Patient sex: M
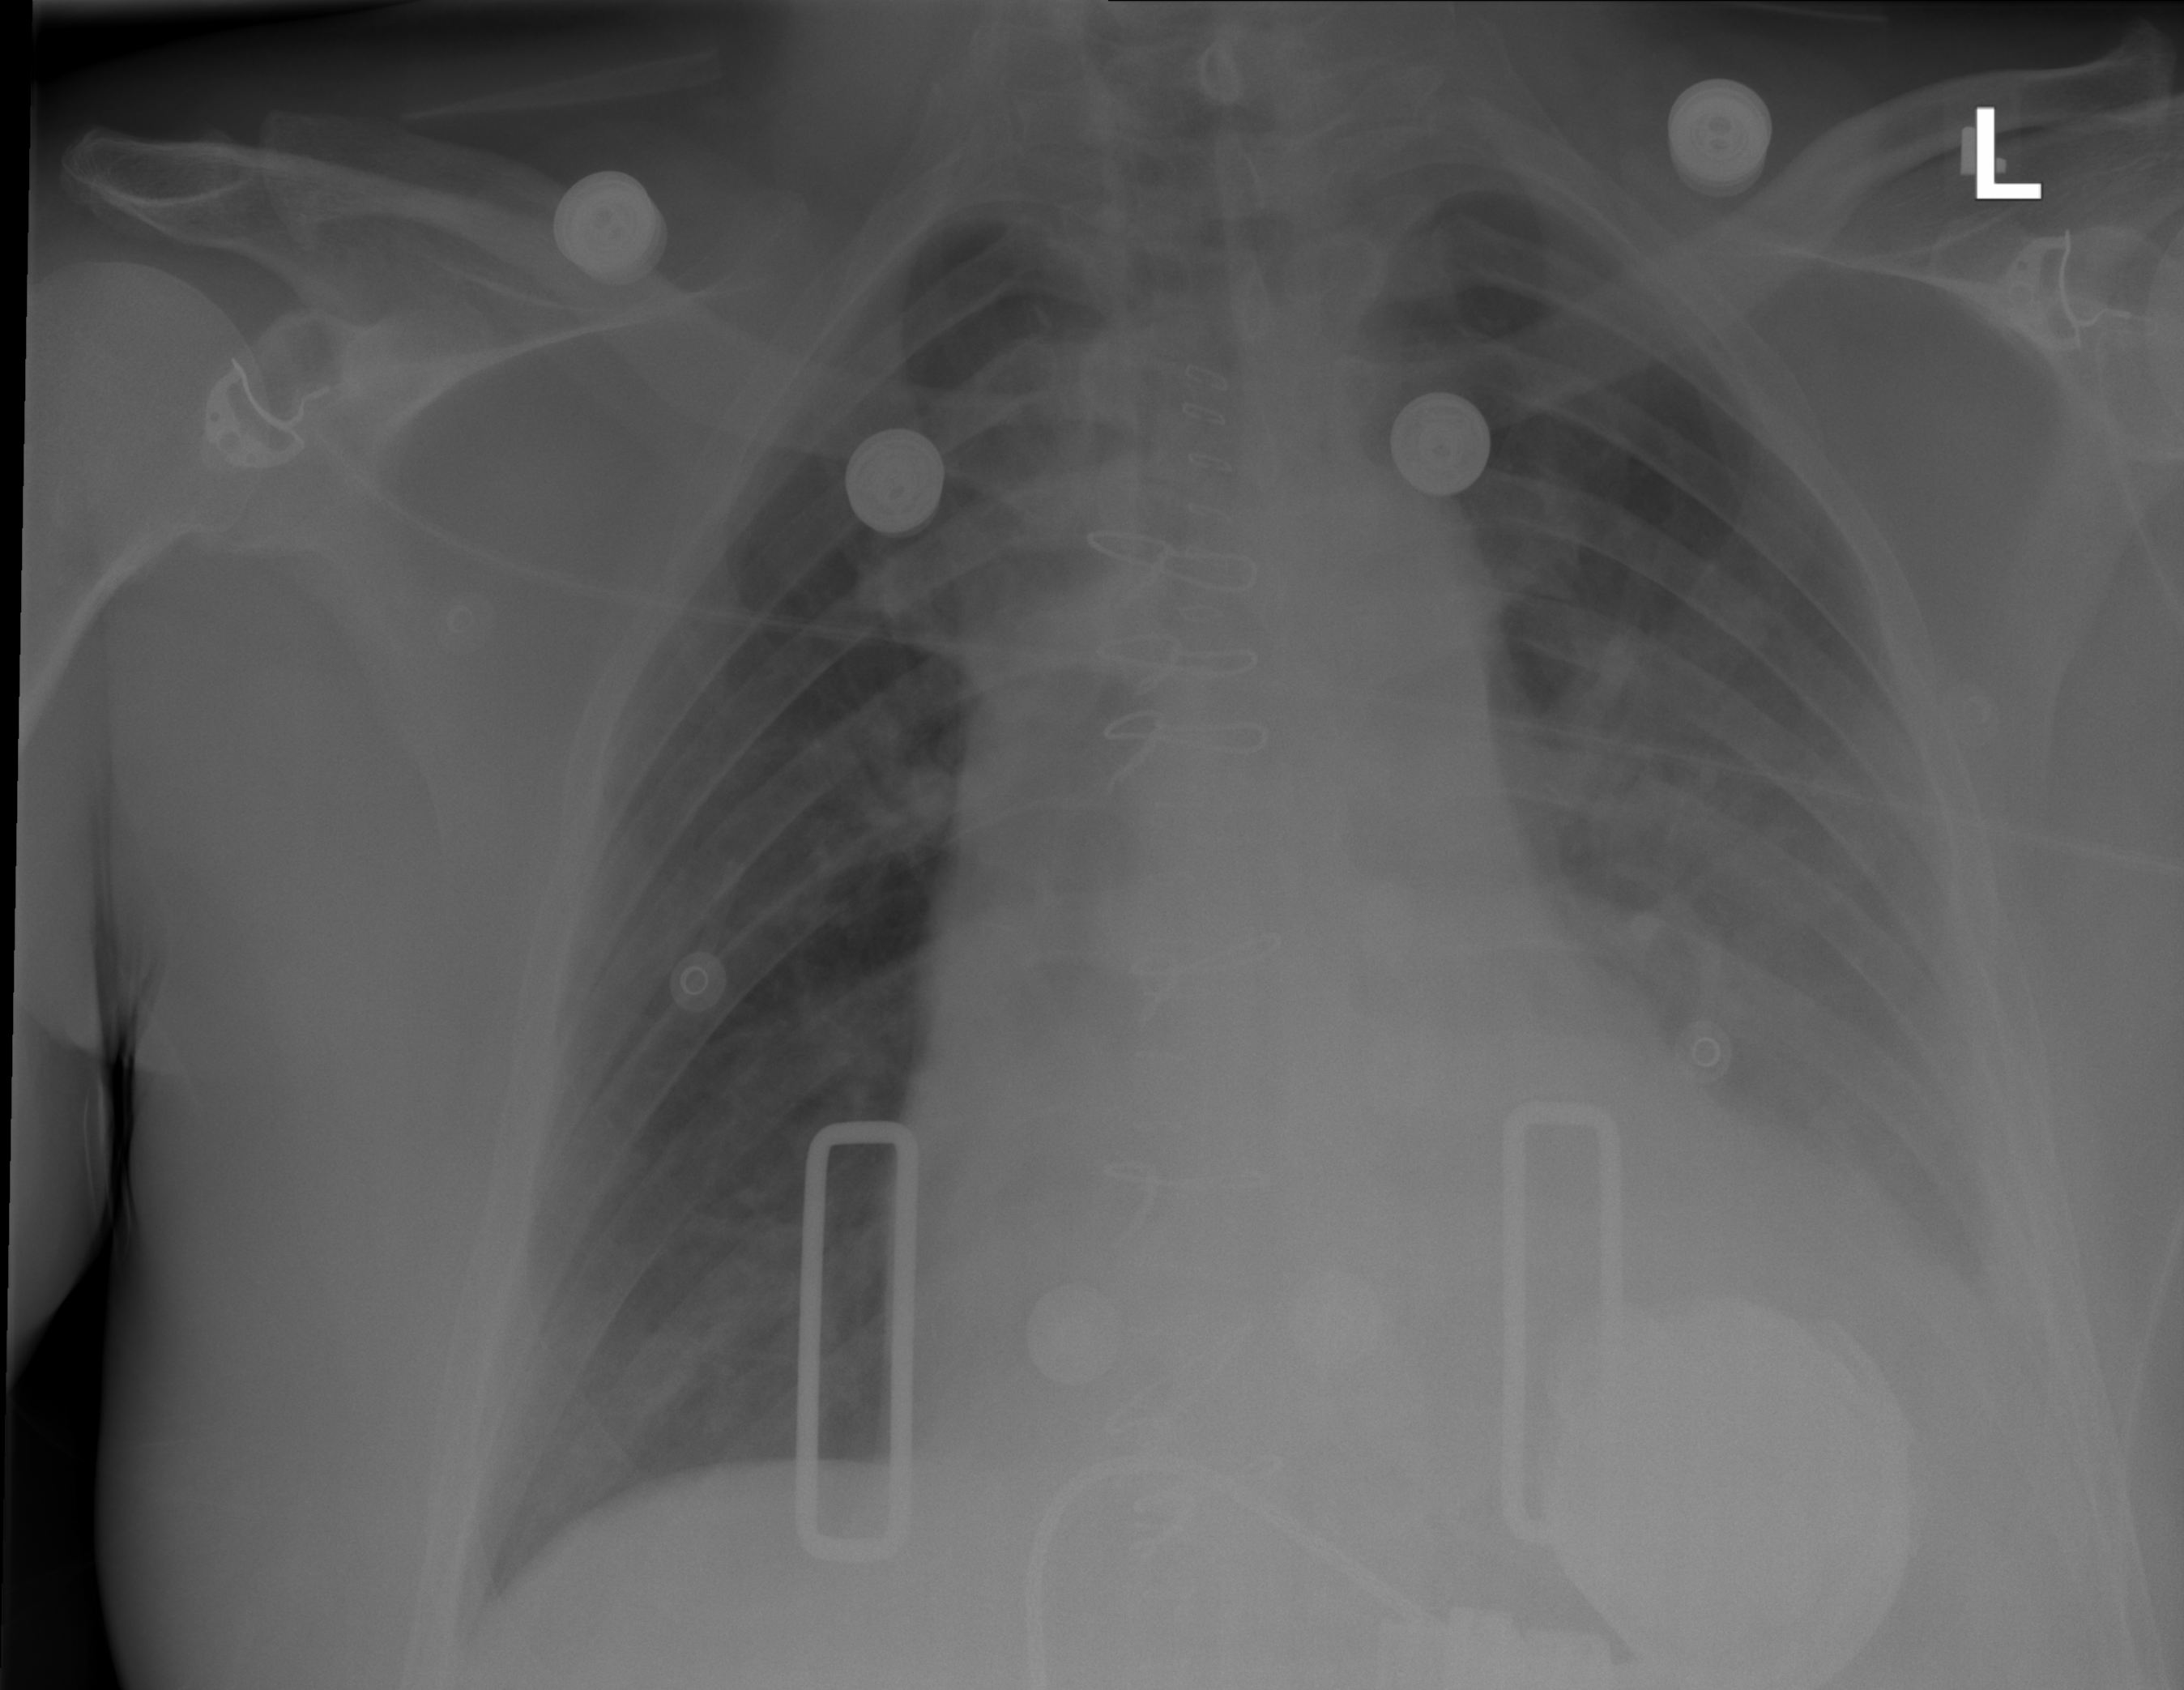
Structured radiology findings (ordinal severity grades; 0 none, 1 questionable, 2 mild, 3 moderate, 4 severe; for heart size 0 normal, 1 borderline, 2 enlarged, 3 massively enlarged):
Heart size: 2
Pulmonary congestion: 0
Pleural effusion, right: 0
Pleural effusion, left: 2
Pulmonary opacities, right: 0
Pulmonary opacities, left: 0
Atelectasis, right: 0
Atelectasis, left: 2